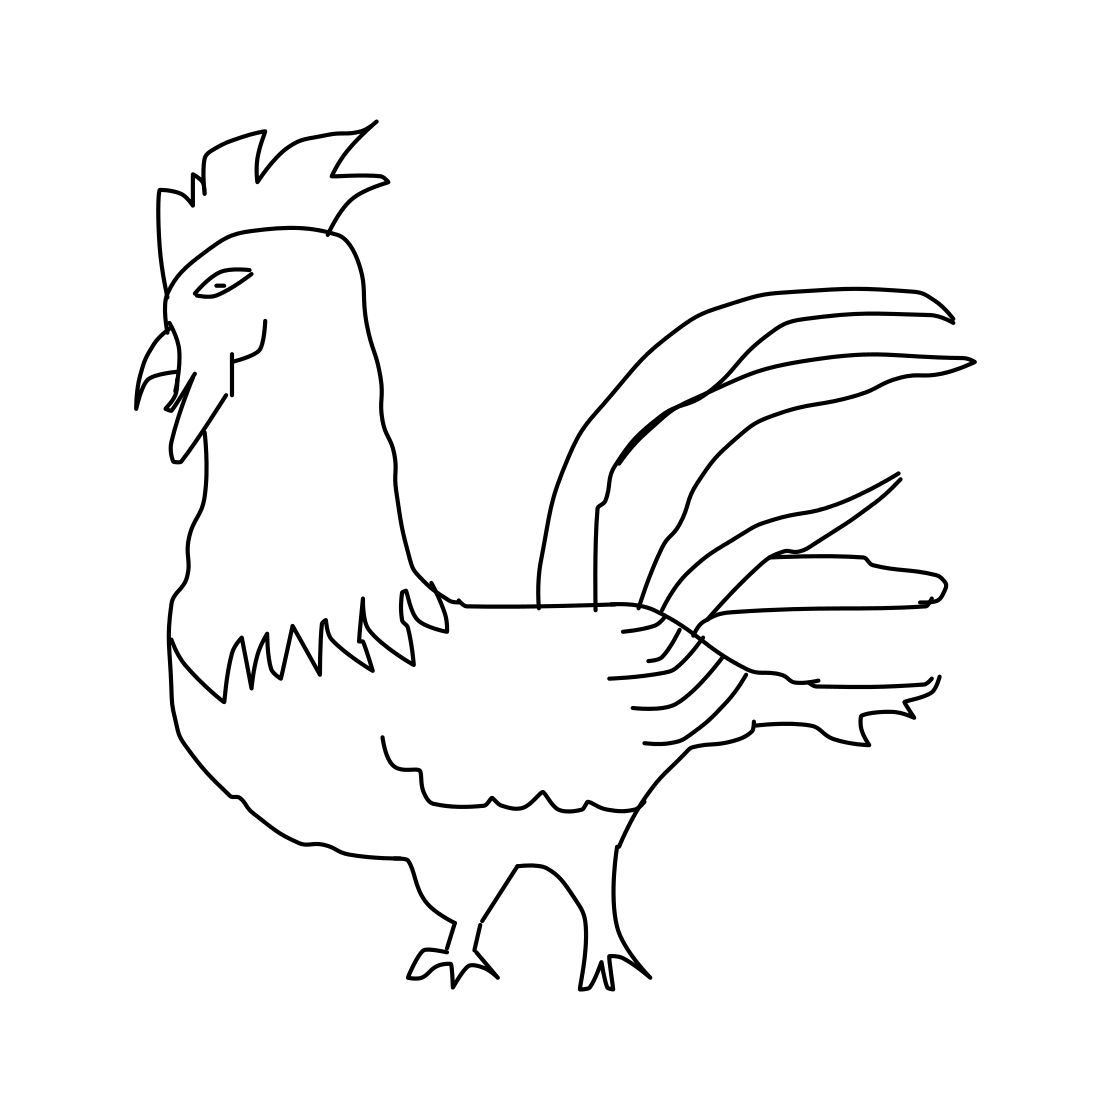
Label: rooster